Field crop: maize
Growth stage: 1
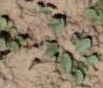
Species: convolvulus